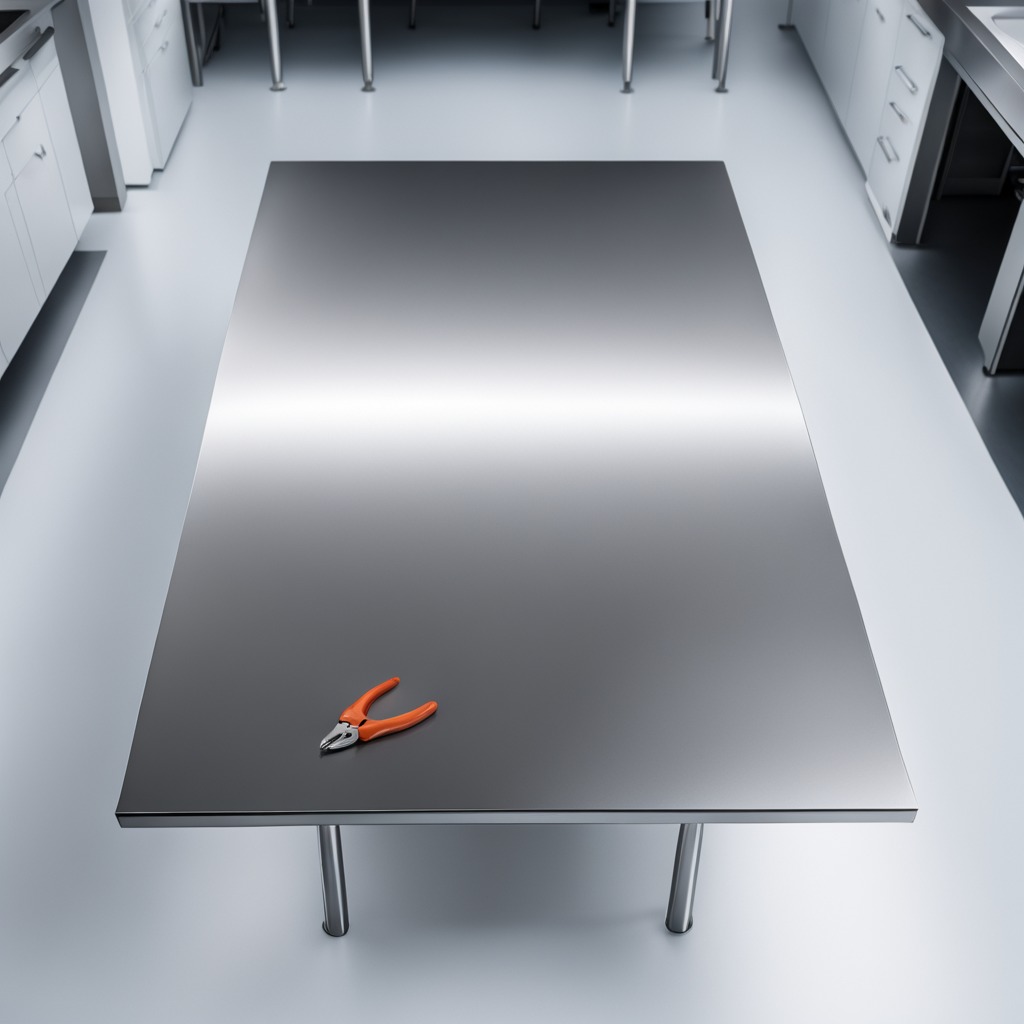
A plier is lying on the stainless steel table in a high-end prototyping lab.